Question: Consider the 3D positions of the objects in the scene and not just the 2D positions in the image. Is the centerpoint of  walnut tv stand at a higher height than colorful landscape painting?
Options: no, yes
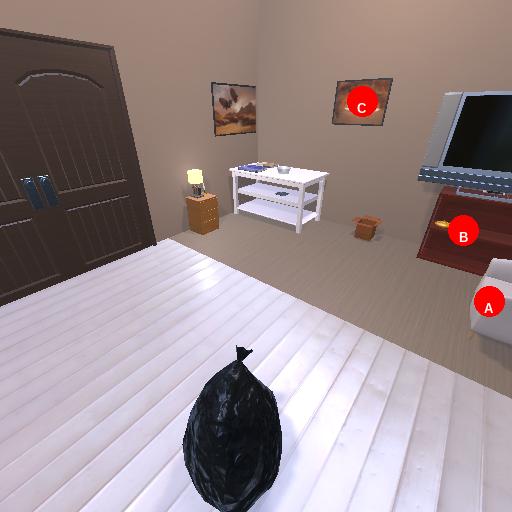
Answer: no